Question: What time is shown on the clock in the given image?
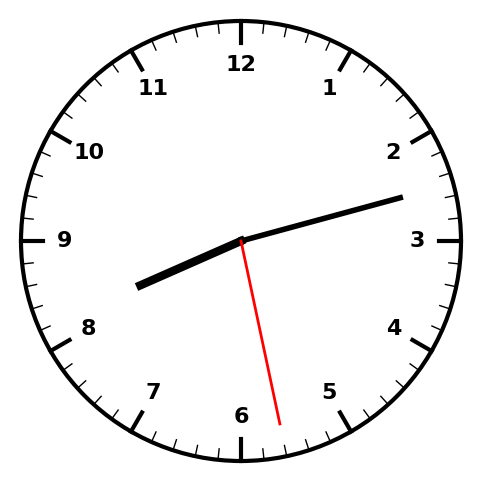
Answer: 08:12:28